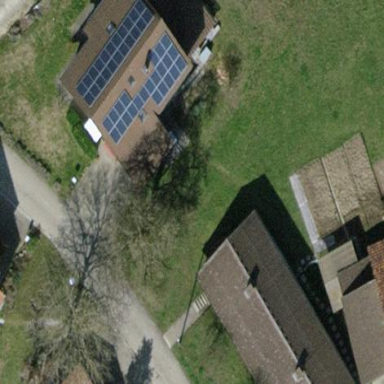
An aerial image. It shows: Detached building with gabled roof.